Question: I have a text file with some basic text:
'''
For more information on this topic, go to (http://moreInfo.com)
This tool is available from (https://www.someWebsite.co.uk)
Contacts (https://www.contacts.net)
'''
I would like the urls to show up as hyperlinks in a <URL> which uses:
'''
<a href="http://foo">Bar</a>
'''
but as the text file can be edited by anyone (i.e. they might include text which does not provide a web address), I would like it if these addresses, if any, can be automatically hyperlinked before being added to the text browser.
This is how I read the text file:
'''
def info(self):
text_browser = self.dockwidget.text_browser
file_path = 'path/to/text.txt'
f = open(file_path, 'r')
text = f.read()
text_browser.setText(text)
text_browser.setOpenExternalLinks(True)
self.dockwidget.show()
'''
---
Made some headway and managed to get the hyperlinks using (assuming the links are inside parenthesis):
'''
import re
def info(self):
text_browser = self.dockwidget.text_browser
file_path = 'path/to/text.txt'
f = open(about_file_path, 'r')
text = f.read()
urls = re.findall('http[s]?://(?:[a-zA-Z]|[0-9]|[$-_@.&+]|[!*\(\),]|(?:%[0-9a-fA-F][0-9a-fA-F]))+', text)
for x in urls:
if x in text:
text = text.replace(x, x.replace('http', '<a href="http').replace(')', '">') + x + '</a>')
textBrowser.setHtml(text)
textBrowser.setOpenExternalLinks(True)
self.dockwidget.show()
'''
However, it all appears in one line and not in the same format as in the text file. How could I solve this?

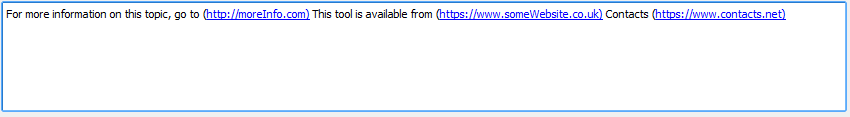
Answer: Matching urls correctly is more complex than your current solution might suggest. For a full breakdown of the issues, see: <URL>.
The other problem is much easier to solve. To preserve newlines, you can use this:
'''
text = '<br>'.join(text.splitlines())
'''